Question: i try to get the peak(the level of the green bar in the audio mixer of win7) of a processID for example 5640 - Spotify.
Searched at the Internet for a good library. I found CSCore.
Now I have this:
'''
class Program
{
static void Main(string[] args)
{
using (var sessionManager = GetDefaultAudioSessionManager2(DataFlow.Render))
{
using (var sessionEnumerator = sessionManager.GetSessionEnumerator())
{
foreach (var session in sessionEnumerator)
{
using (var audioMeterInformation = session.QueryInterface<AudioMeterInformation>())
{
Console.WriteLine(audioMeterInformation.GetPeakValue()*100);
}
}
}
}
Console.ReadKey();
}
private static AudioSessionManager2 GetDefaultAudioSessionManager2(DataFlow dataFlow)
{
using (var enumerator = new MMDeviceEnumerator())
{
using (var device = enumerator.GetDefaultAudioEndpoint(dataFlow, Role.Multimedia))
{
Debug.WriteLine("DefaultDevice: " + device.FriendlyName);
var sessionManager = AudioSessionManager2.FromMMDevice(device);
return sessionManager;
}
}
}
}
}
'''
The Documentation of <URL> doesn't helped me. Can someone give me an example with my code, how i can get an output like this:
58,31232---Process-ID---Spotify
At the Moment it looks like this:

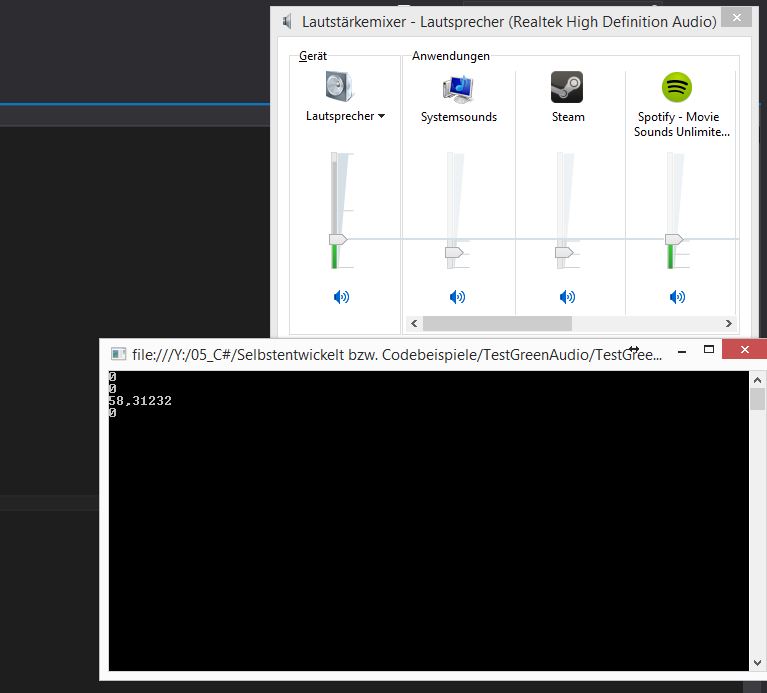
Answer: You can modify your code to something like this (also take a look at the unit-tests of cscore):
'''
class Program
{
static void Main(string[] args)
{
using (var sessionManager = GetDefaultAudioSessionManager2(DataFlow.Render))
using (var sessionEnumerator = sessionManager.GetSessionEnumerator())
{
foreach (var session in sessionEnumerator)
{
Assert.IsNotNull(session);
using (var session2 = session.QueryInterface<AudioSessionControl2>())
using (var audioMeterInformation = session.QueryInterface<AudioMeterInformation>())
{
Debug.WriteLine("Process: {0}; Peak: {1:P}",
session2.Process == null ? String.Empty : session2.Process.MainWindowTitle,
audioMeterInformation.GetPeakValue()*100);
}
}
}
Console.ReadKey();
}
private static AudioSessionManager2 GetDefaultAudioSessionManager2(DataFlow dataFlow)
{
using (var enumerator = new MMDeviceEnumerator())
{
using (var device = enumerator.GetDefaultAudioEndpoint(dataFlow, Role.Multimedia))
{
Debug.WriteLine("DefaultDevice: " + device.FriendlyName);
var sessionManager = AudioSessionManager2.FromMMDevice(device);
return sessionManager;
}
}
}
}
'''